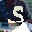
Label: 5